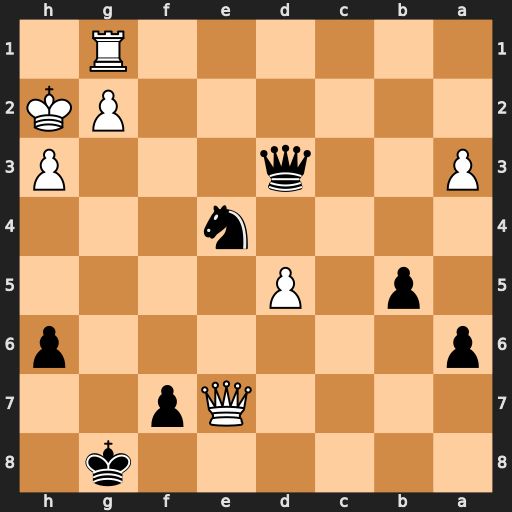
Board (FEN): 6k1/4Qp2/p6p/1p1P4/4n3/P2q3P/6PK/6R1
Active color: b
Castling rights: -
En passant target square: -
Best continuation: Qg3+ Kh1 Nf2#